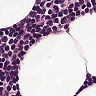
Metastatic tissue present: no